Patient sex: M
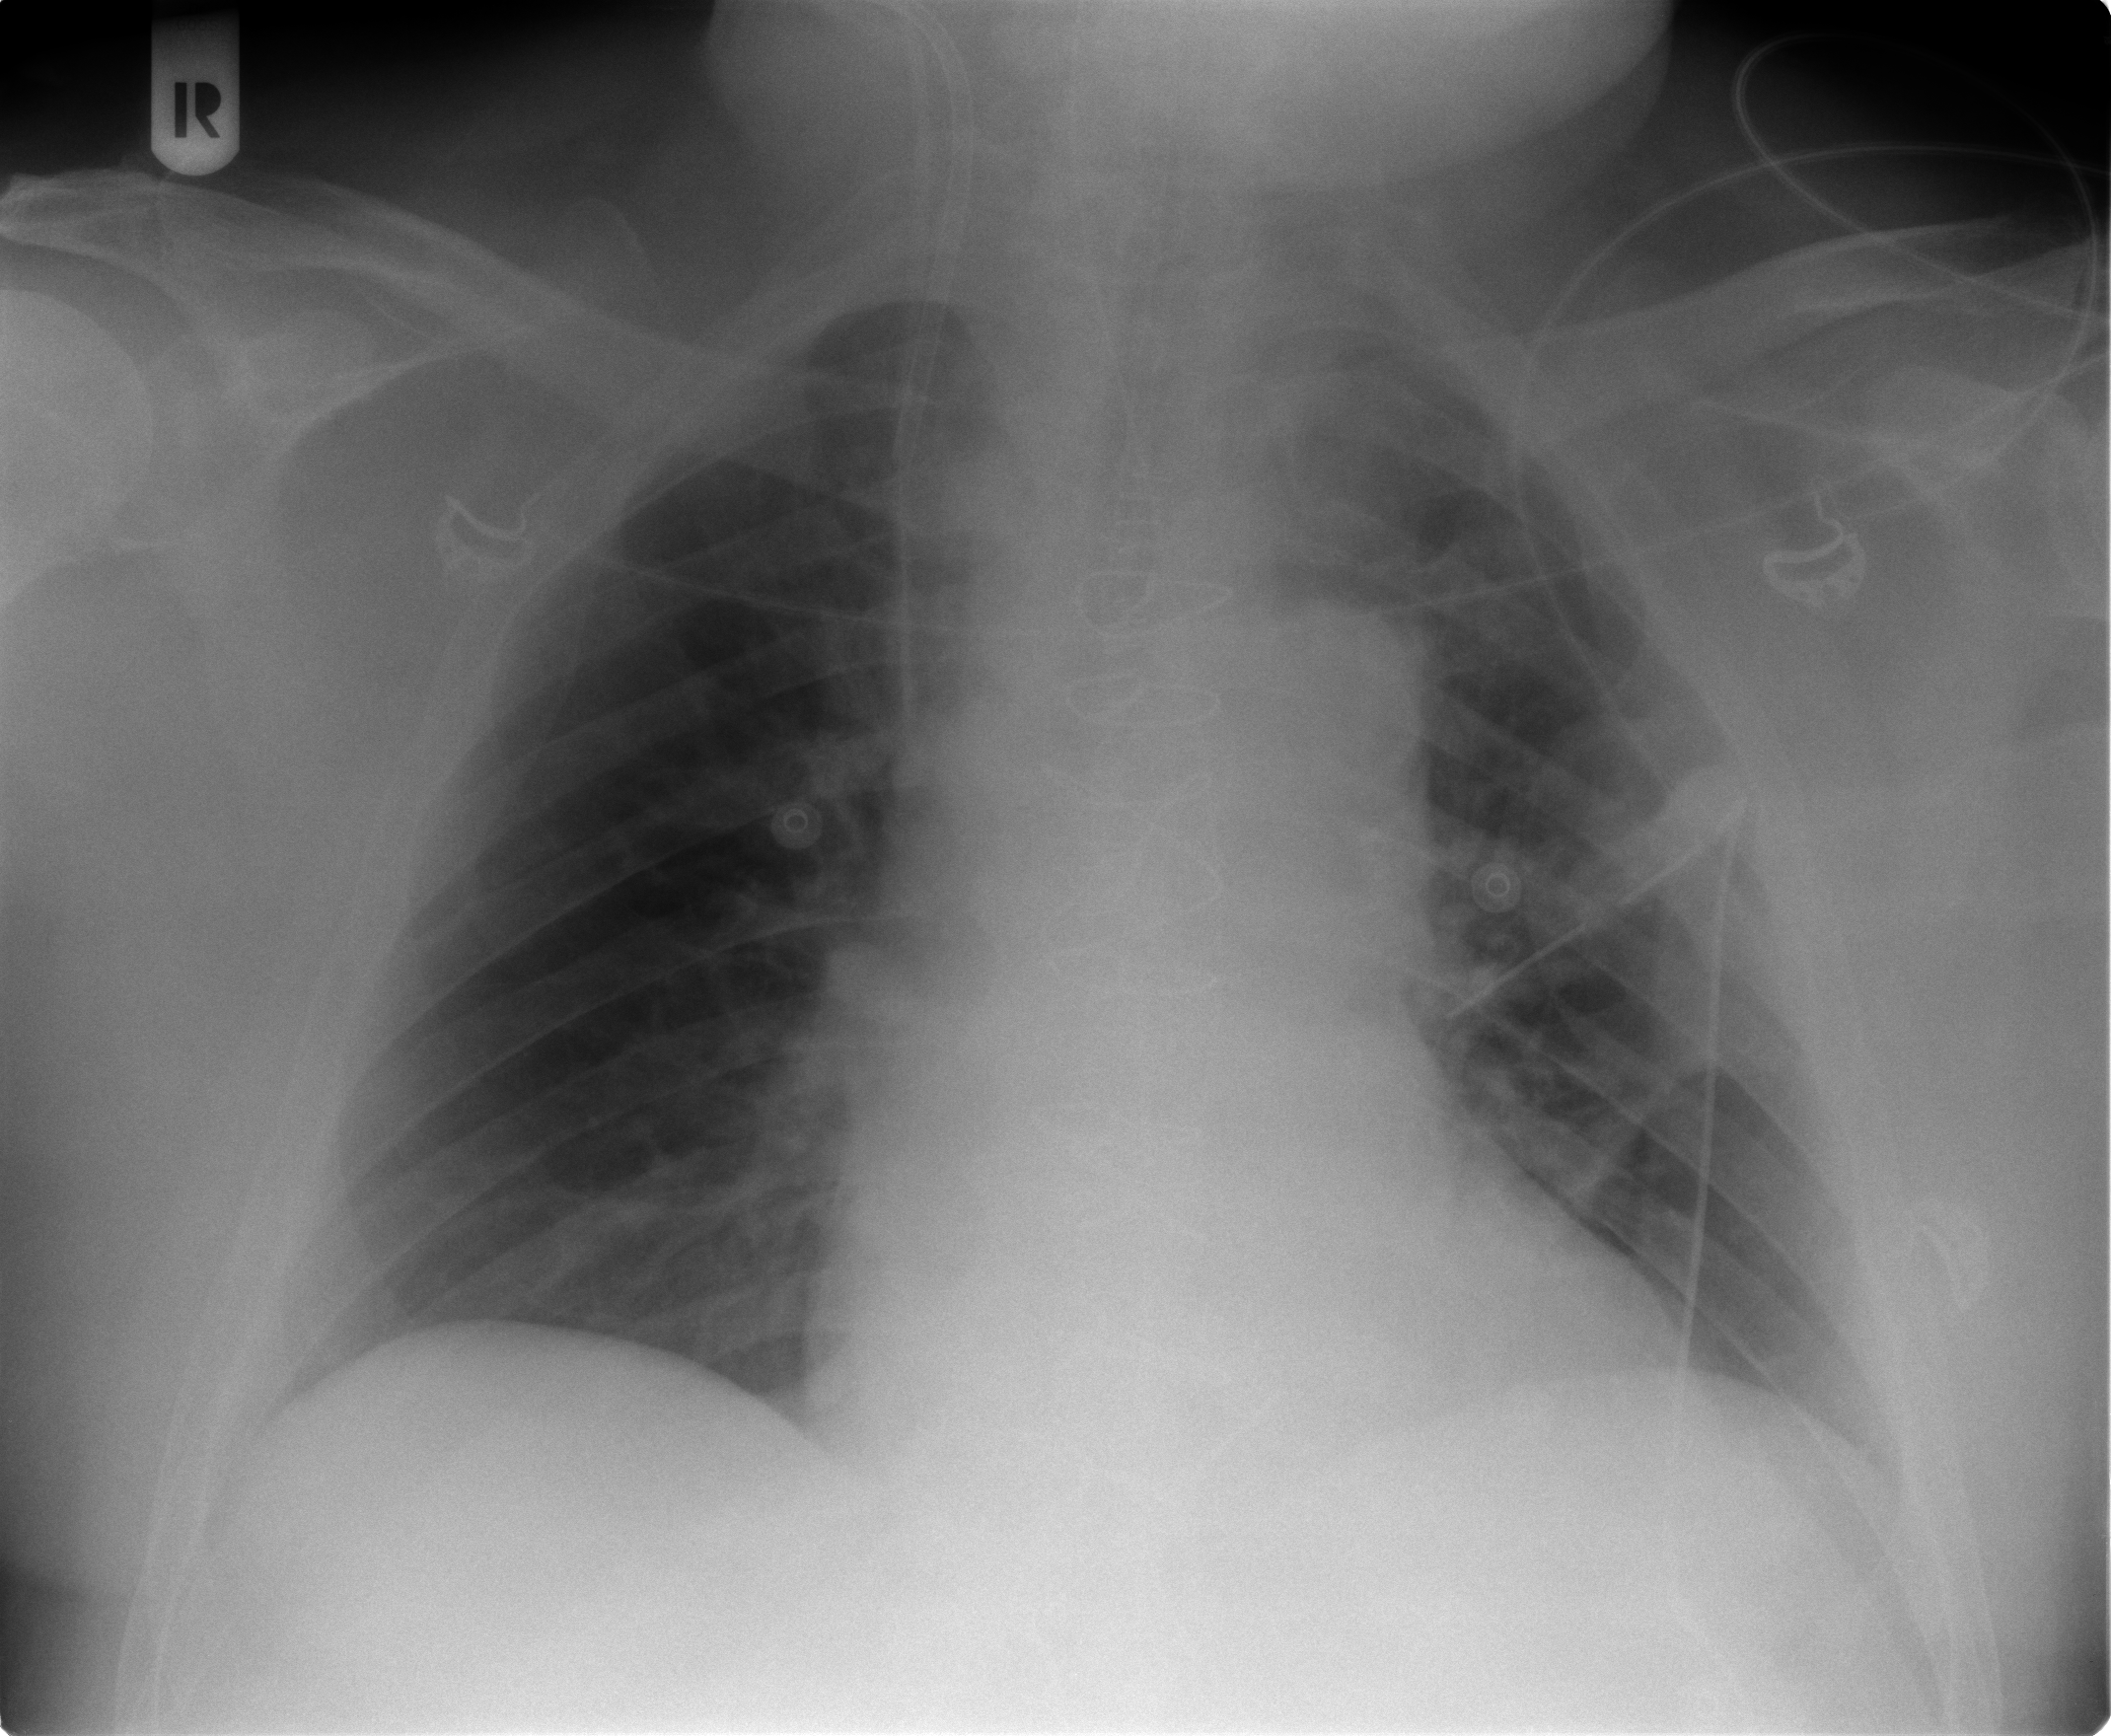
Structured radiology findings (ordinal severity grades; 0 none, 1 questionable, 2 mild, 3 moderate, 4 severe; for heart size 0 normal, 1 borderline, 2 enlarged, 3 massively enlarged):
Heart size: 0
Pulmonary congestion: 1
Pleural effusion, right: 0
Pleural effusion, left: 0
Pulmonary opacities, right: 0
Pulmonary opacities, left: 0
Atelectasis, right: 1
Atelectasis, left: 2